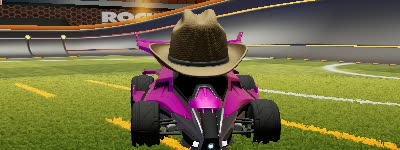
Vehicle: aftershock